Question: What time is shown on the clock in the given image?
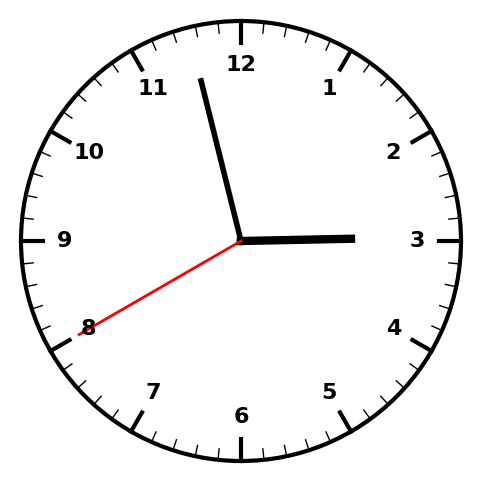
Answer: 02:57:40